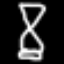
Label: hourglass